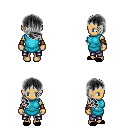
a pixel art fantasy rpg character, female body template, human, tanned skin, teal tunic, metal pants, gray right-swept hairstyle, cloth bracers, black slippers, four views (front, back, left, right), 2x2 character sprite sheet, small pixel art, hard edges, no anti-aliasing